Question: This is a heatmap showing the profit of each employee (rows) for different tasks (columns). Task 1 requires exactly 3 people; Task 2 requires exactly 3 people; Task 3 requires exactly 1 person; Task 4 requires exactly 3 people; Task 5 requires exactly 2 people. Under the constraint that each task must have exactly the required number of people, what is the maximum total profit achievable by assigning employees? Note: All profit values are multiples of 10. Each task's total profit is the sum of the profits contributed by one or more people assigned to that task; not every task must be completed. Each person can be assigned to at most one task.
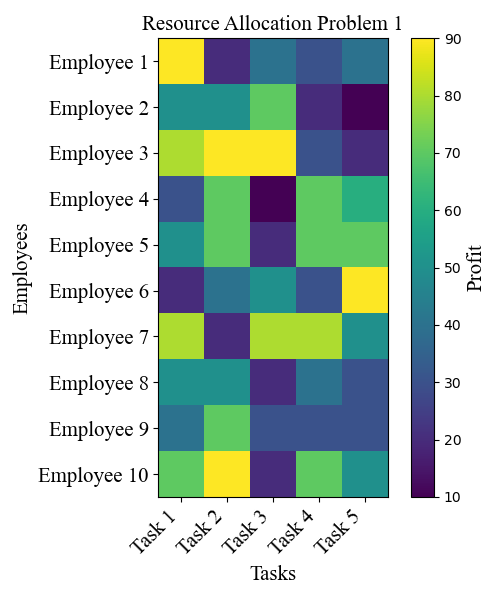
Answer: 710